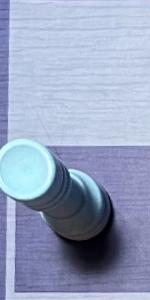
Label: Rook_White